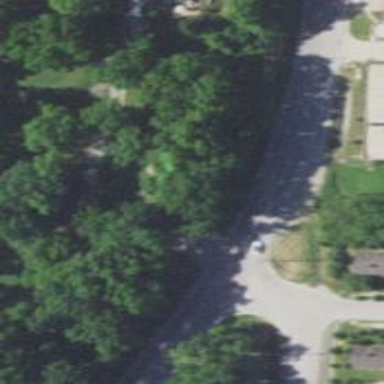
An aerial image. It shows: Secondary road.